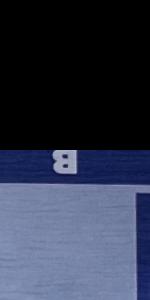
Label: Empty